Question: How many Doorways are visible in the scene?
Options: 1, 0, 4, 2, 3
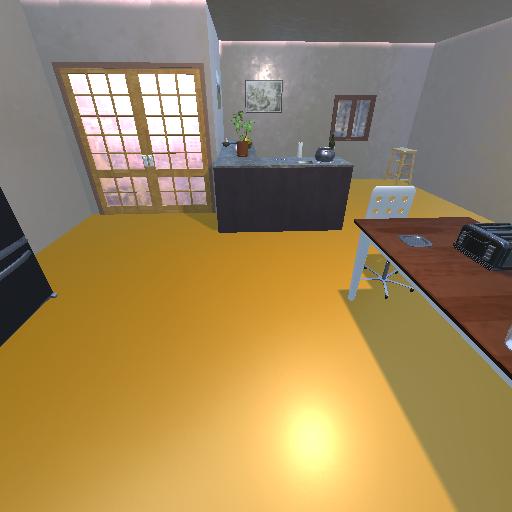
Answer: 1